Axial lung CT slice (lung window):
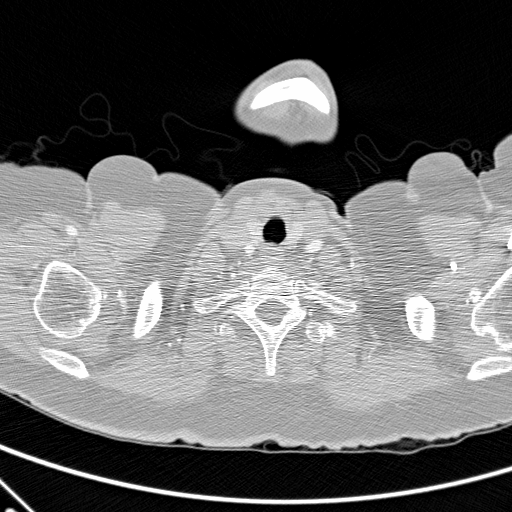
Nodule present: no